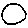
Label: moon